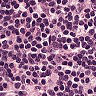
Metastatic tissue present: no